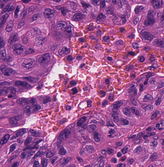
Tumor epithelial tissue: yes
Tumor-associated stroma tissue: no
Normal tissue: no